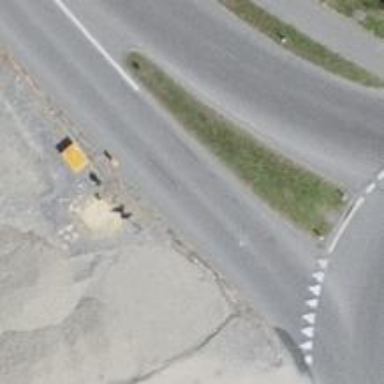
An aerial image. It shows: Secondary road with asphalt surface.